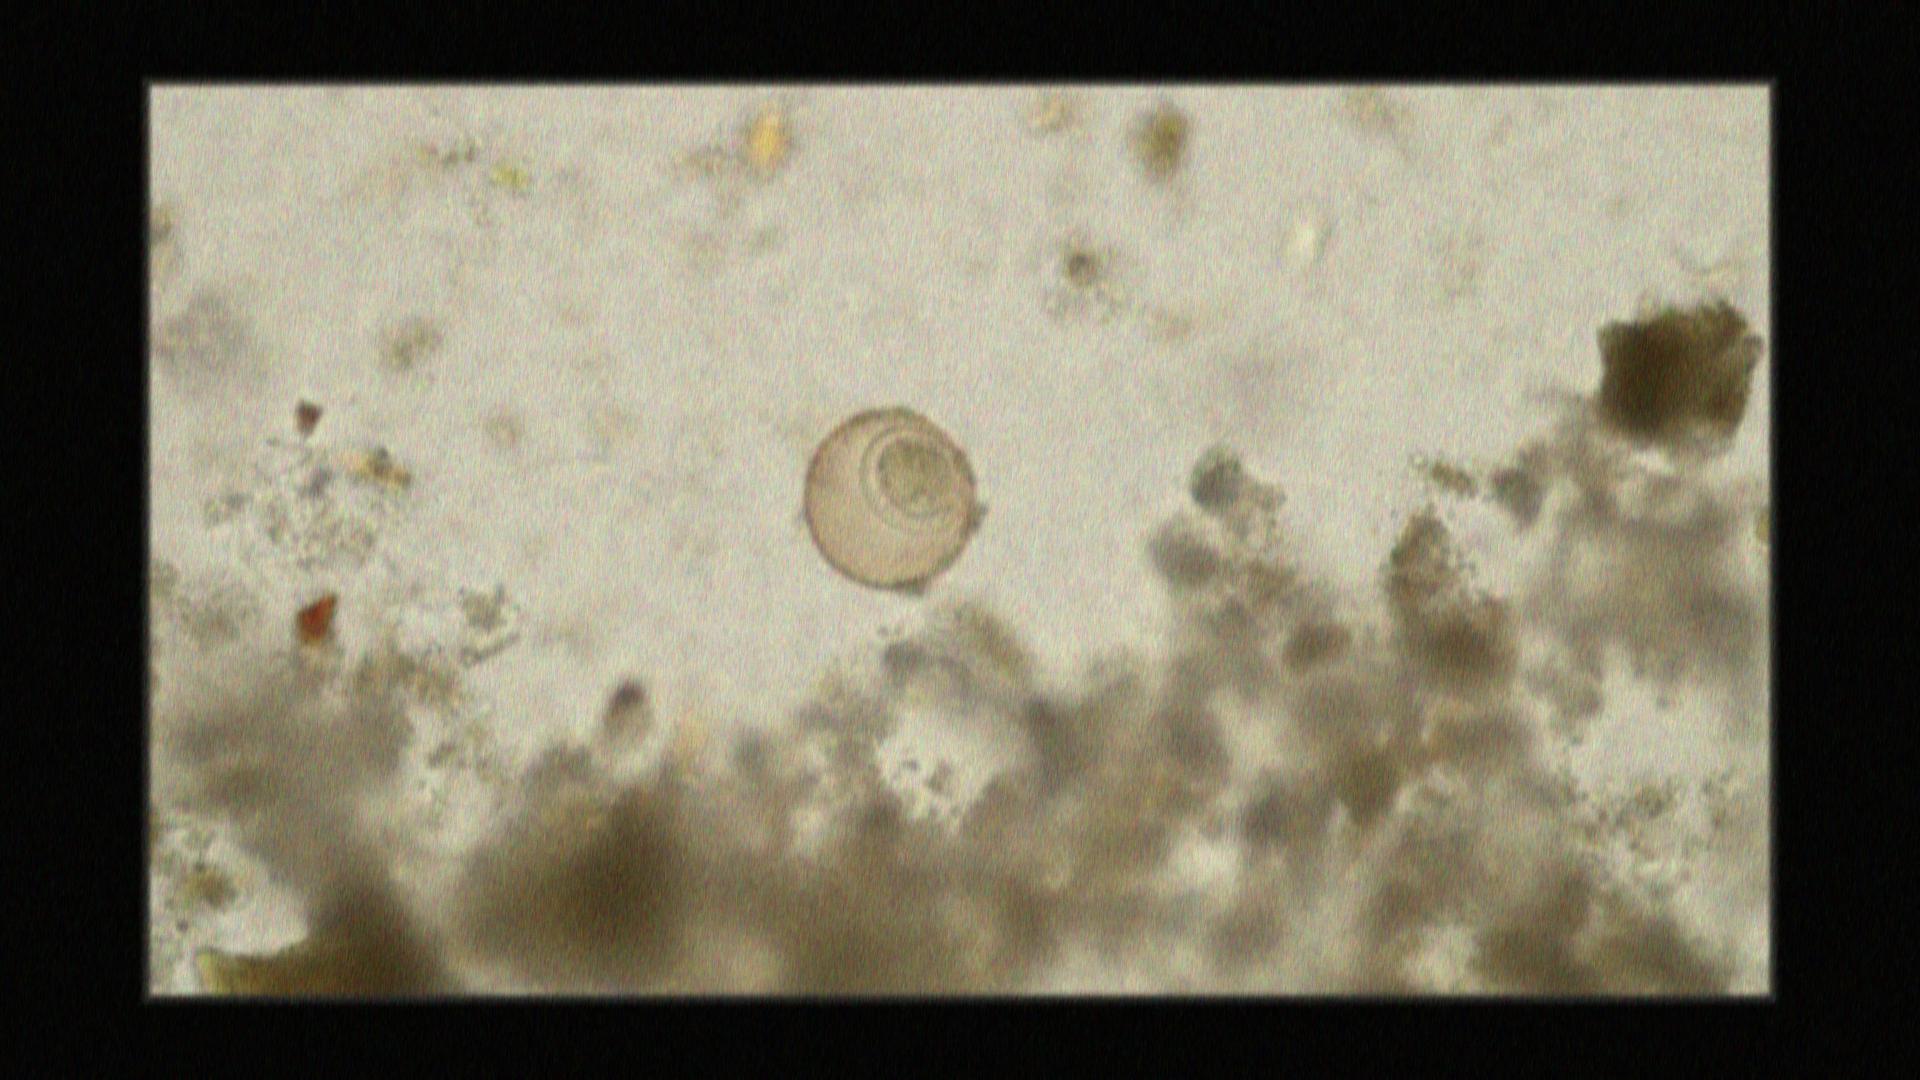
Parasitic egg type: Hymenolepis diminuta